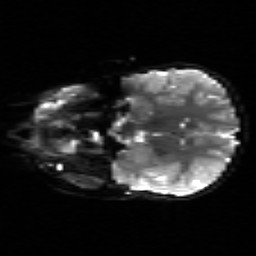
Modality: sbref
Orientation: coronal
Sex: female
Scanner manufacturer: siemens
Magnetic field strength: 3 T
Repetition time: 5 s
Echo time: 0.071 s